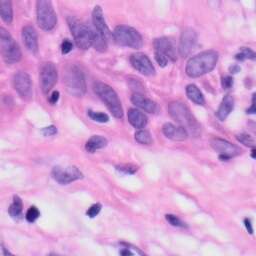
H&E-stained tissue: Skin